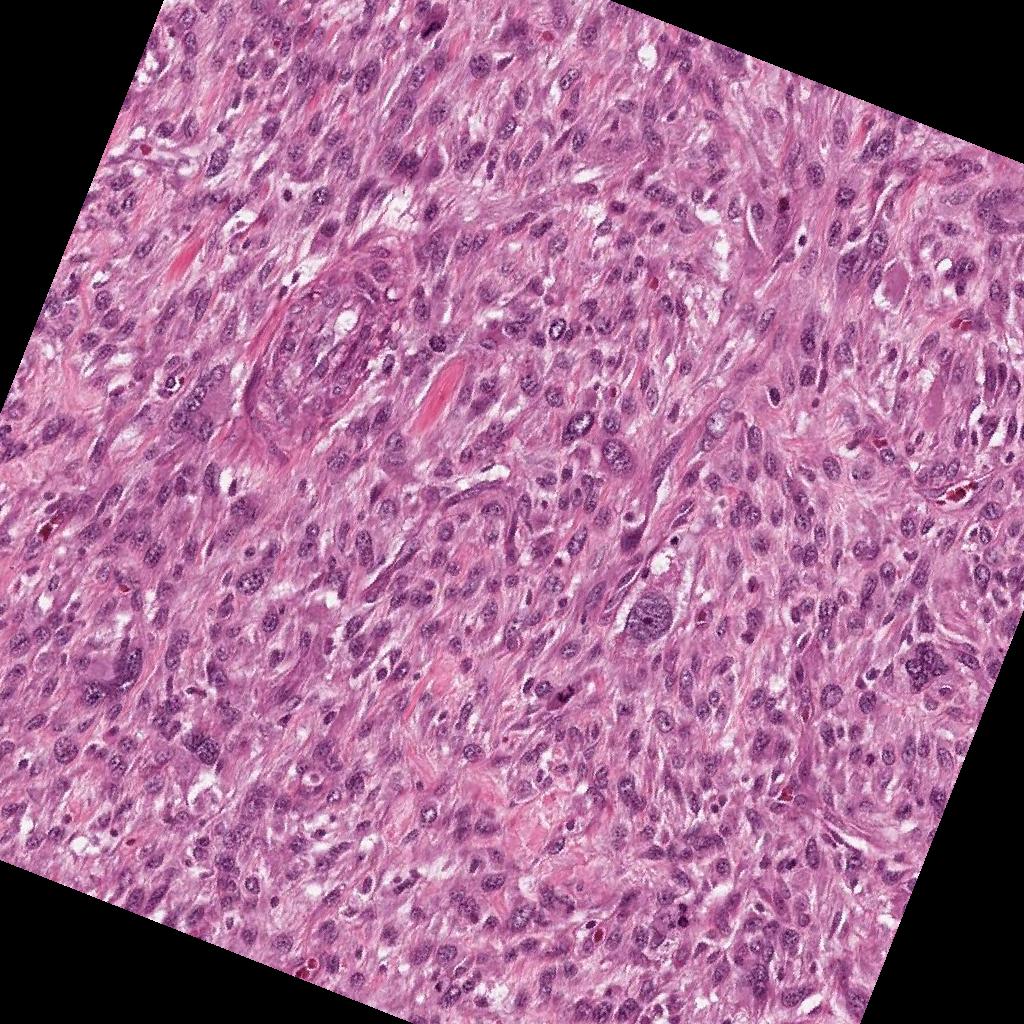
Label: Viable